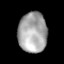
Tissue: lung
Cell type: Endothelial cells
Senescence score: 0.5654
Nuclear area (px): 1135
Mean DAPI intensity: 166.276